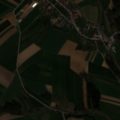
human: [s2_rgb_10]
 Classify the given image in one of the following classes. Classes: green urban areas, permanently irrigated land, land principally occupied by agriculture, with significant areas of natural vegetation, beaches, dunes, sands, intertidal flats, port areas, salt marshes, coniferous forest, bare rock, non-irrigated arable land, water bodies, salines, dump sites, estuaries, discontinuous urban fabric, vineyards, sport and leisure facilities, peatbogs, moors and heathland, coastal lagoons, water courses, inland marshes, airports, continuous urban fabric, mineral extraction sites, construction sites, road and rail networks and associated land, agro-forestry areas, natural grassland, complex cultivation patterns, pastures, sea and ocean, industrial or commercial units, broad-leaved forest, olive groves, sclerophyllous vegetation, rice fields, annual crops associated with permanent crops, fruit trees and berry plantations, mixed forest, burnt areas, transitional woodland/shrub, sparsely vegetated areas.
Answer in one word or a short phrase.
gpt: discontinuous urban fabric, non-irrigated arable land, land principally occupied by agriculture, with significant areas of natural vegetation, mixed forest